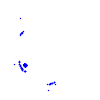
Particle: proton